Brain MRI, t2w sequence, axial 2D slice.
Patient: age 33, sex F, weight 78 kg, height 1.78 m
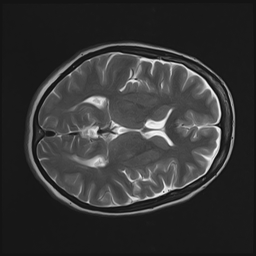